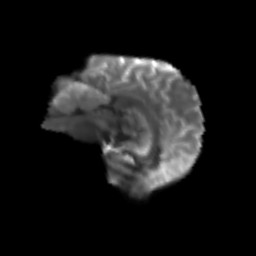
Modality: T2w
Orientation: sagittal
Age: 74
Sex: male
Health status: ill
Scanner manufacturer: siemens
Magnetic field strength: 3 T
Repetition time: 8.7 s
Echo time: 0.11 s